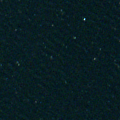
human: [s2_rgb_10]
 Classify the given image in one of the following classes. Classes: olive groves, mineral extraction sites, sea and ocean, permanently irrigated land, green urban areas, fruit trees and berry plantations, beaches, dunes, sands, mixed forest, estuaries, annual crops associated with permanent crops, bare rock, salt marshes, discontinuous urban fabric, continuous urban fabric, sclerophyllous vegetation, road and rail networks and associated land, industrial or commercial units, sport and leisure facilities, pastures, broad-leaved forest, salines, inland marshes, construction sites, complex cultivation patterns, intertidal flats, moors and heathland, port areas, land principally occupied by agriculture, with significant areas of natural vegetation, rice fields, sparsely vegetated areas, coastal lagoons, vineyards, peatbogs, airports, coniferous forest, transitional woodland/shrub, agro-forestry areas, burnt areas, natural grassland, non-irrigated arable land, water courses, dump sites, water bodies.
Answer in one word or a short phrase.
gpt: sea and ocean